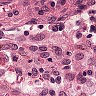
Metastatic tissue present: no